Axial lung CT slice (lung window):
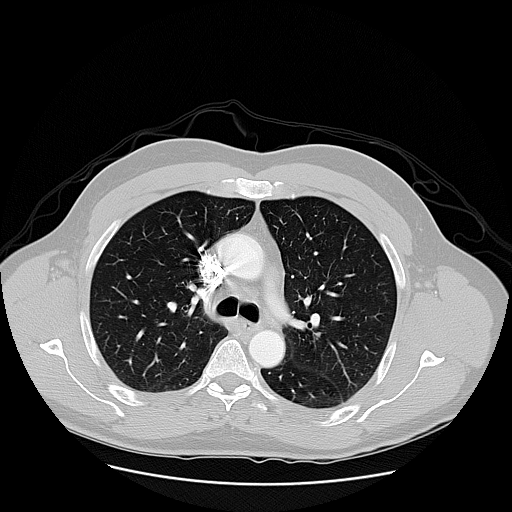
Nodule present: no